Question: I tried to find the answer, but i didn't find any.
Please help me to display number of rows in title of uinavigationbar like in notes

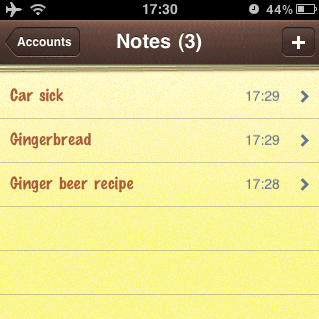
Answer: It's as simple as setting the title to something like
'''
self.title = [NSString stringWithFormat:@"Notes (%i)", self.notes.count];
'''
assuming that 'notes' is the array where you store the 'Note' elements.